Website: ulta-beauty
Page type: address-validator
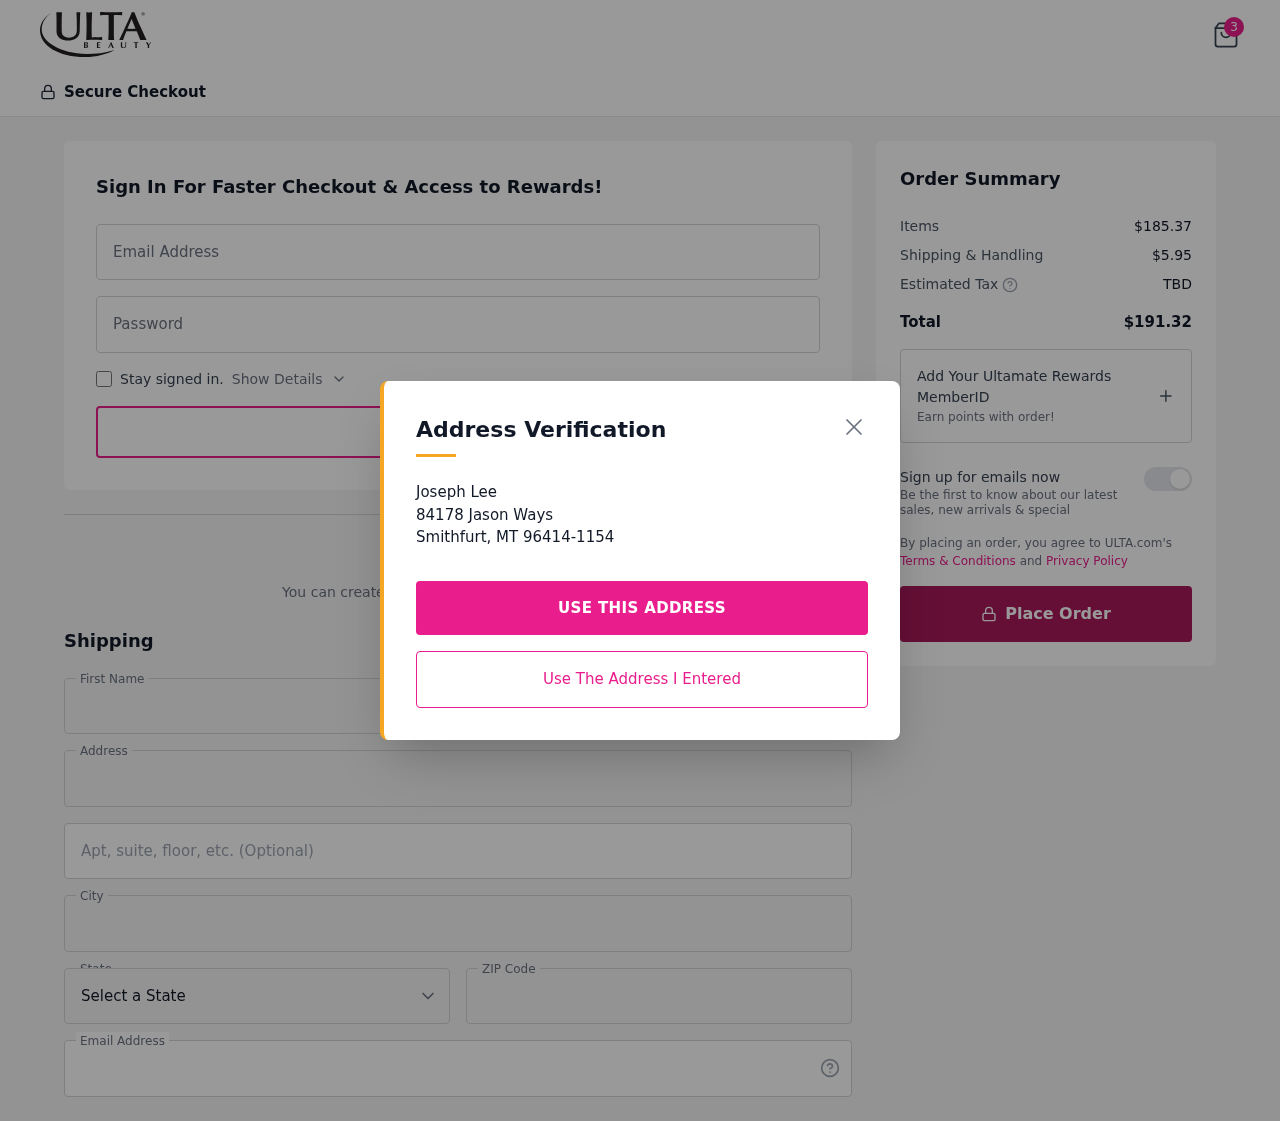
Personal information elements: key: PII_CITY
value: Smithfurt
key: PII_EMAIL
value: jlee@yahoo.com
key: PII_FIRSTNAME
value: Joseph
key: PII_LASTNAME
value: Lee
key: PII_POSTCODE
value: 96414
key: PII_STATE_ABBR
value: MT
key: PII_STREET
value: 84178 Jason Ways
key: PII_STREET2
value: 84178 Jason Ways
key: PII_STREET2
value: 6093 Hudson Centers
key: PII_FULLNAME2
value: Joseph Lee
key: PII_CITY2
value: Smithfurt
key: PII_STATE_ABBR2
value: MT
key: PII_POSTCODE_FULL
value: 96414
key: PII_POSTCODE_EXT
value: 1154
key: PII_POSTCODE_NUMERIC
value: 96414
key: PII_POSTCODE_EXT_NUMERIC
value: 1154
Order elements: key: ORDER_NUM_ITEMS
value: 3
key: ORDER_SUBTOTAL
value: $185.37
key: ORDER_SHIPPING_COST
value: $5.95
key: ORDER_TOTAL
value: $191.32